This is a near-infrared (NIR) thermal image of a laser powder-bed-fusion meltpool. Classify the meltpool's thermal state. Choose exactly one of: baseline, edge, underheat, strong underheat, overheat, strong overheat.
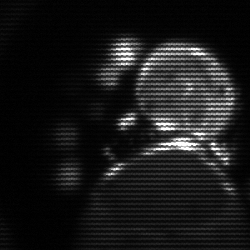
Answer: edge